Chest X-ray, PA view. Patient: 52 years old, sex M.
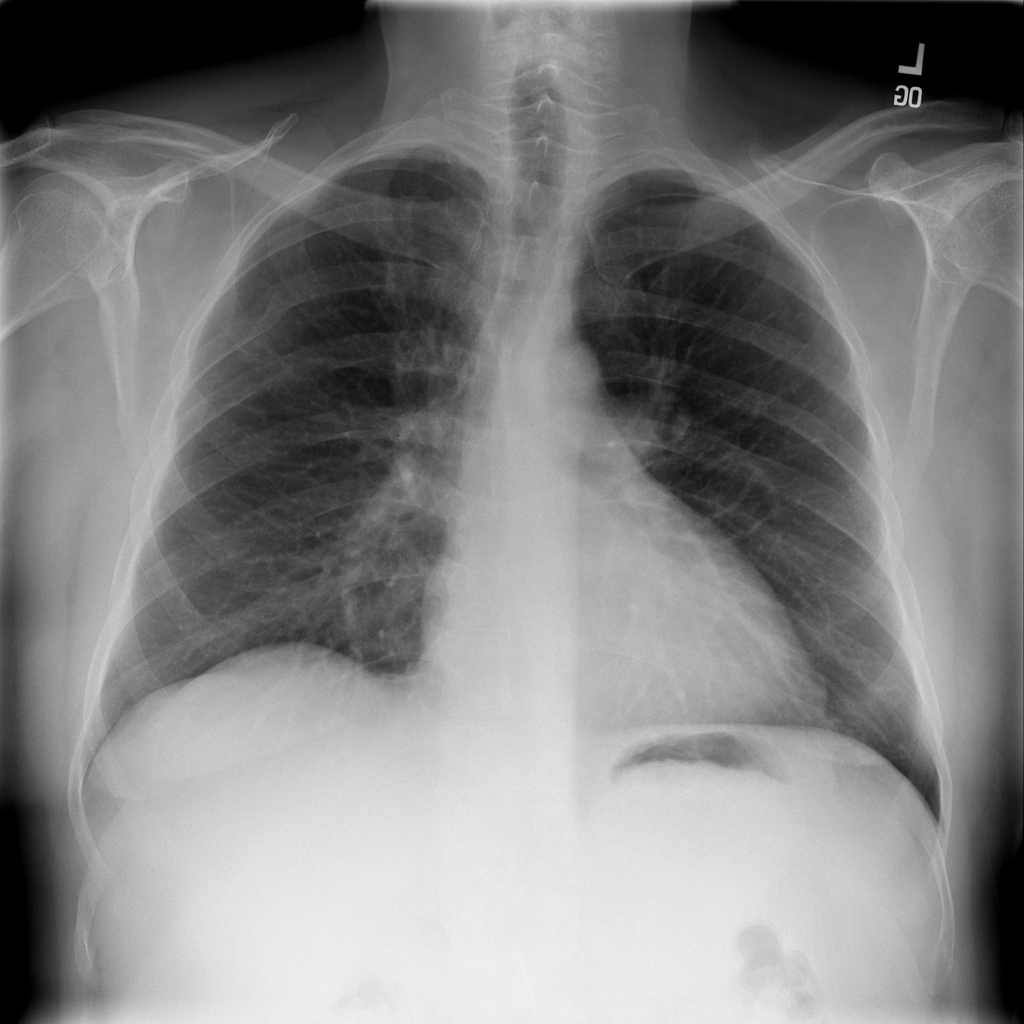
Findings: No Finding